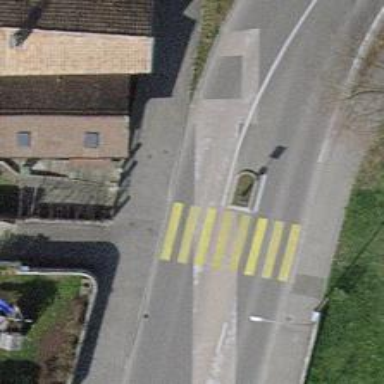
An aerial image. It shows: Uncontrolled zebra crossing with zebra markings.